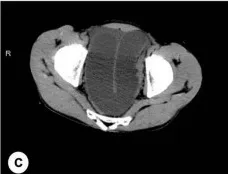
Intestinal obstruction caused by CD combined with internal hernia and ileal stenosis (Case 2). (A-C) CT scans of abdomen: intestinal tract lesions in the right middle and lower abdomen, causing a proximal small intestinal obstruction.
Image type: radiology (ct)